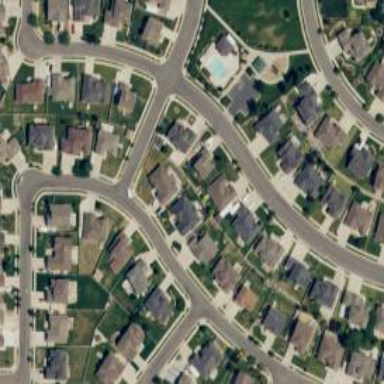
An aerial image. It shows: Neighborhood.